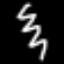
Label: squiggle